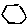
Label: hexagon